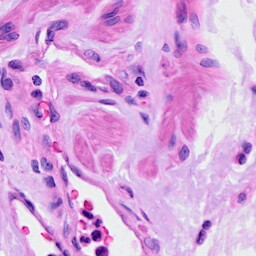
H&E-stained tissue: Ovarian